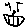
Label: smiley face